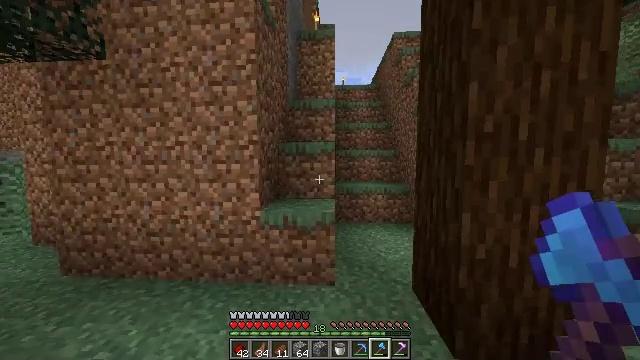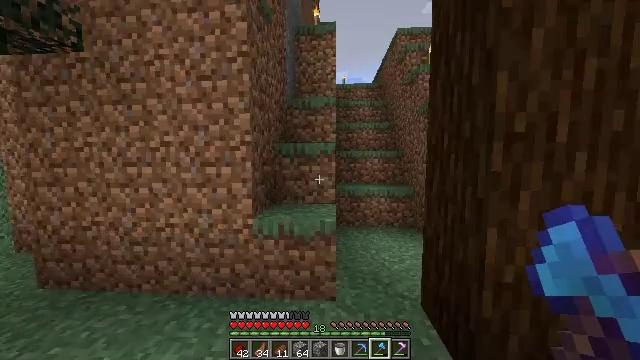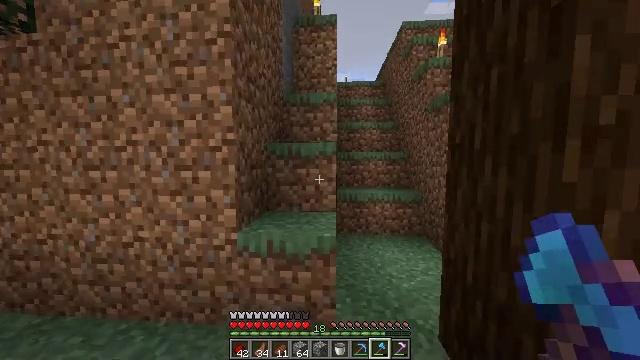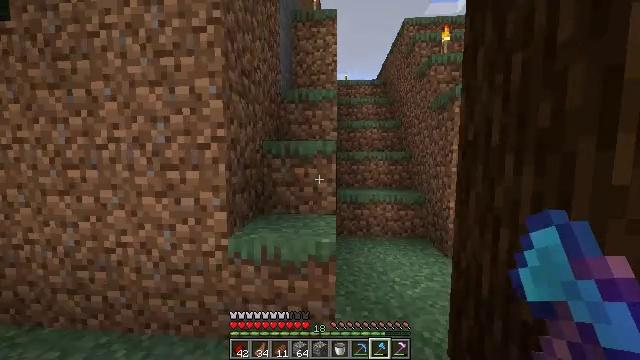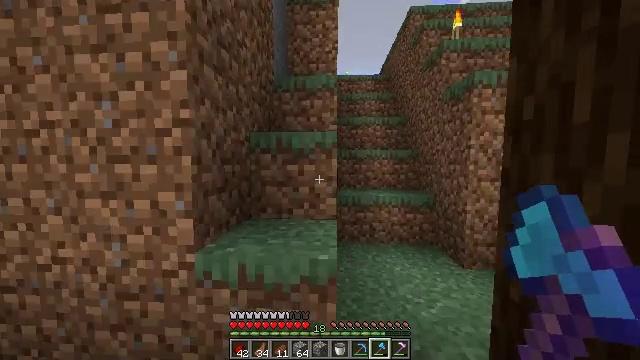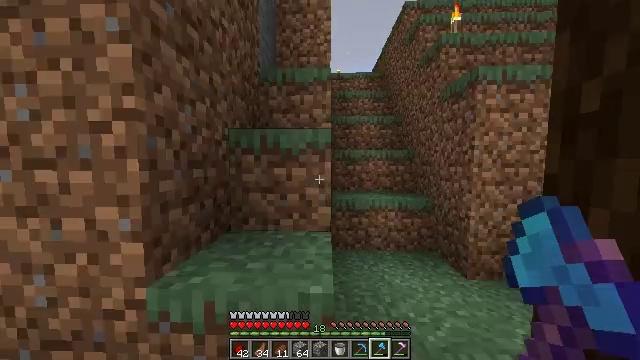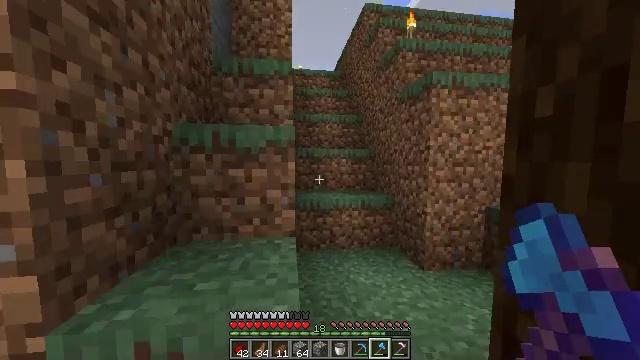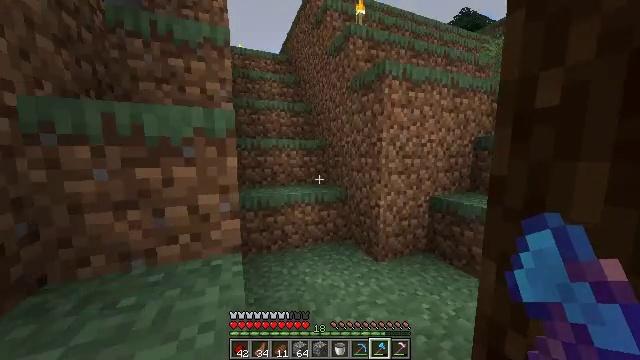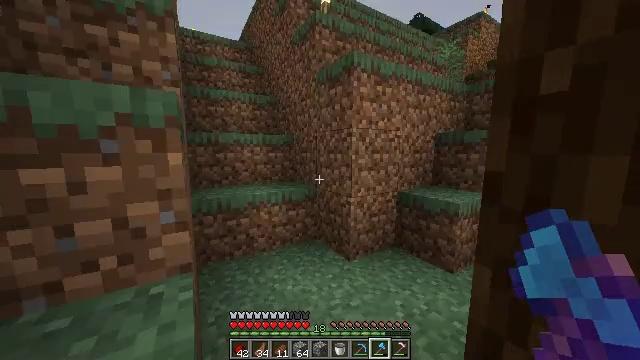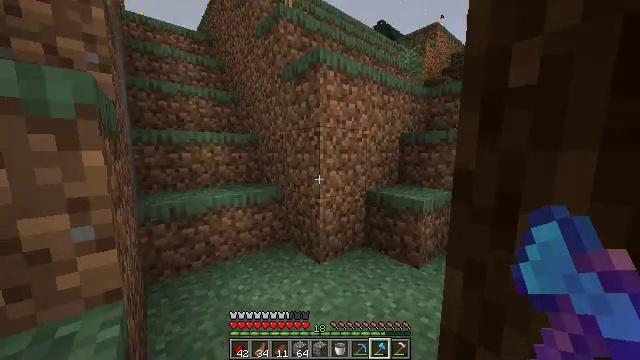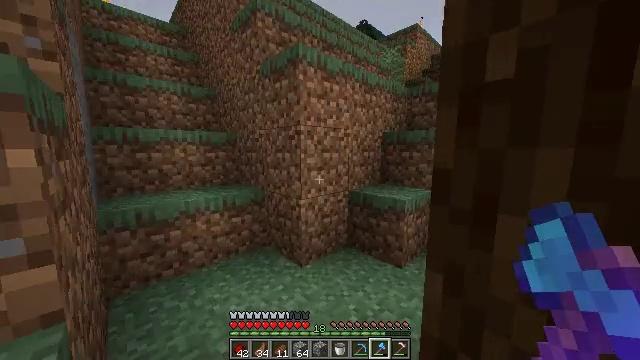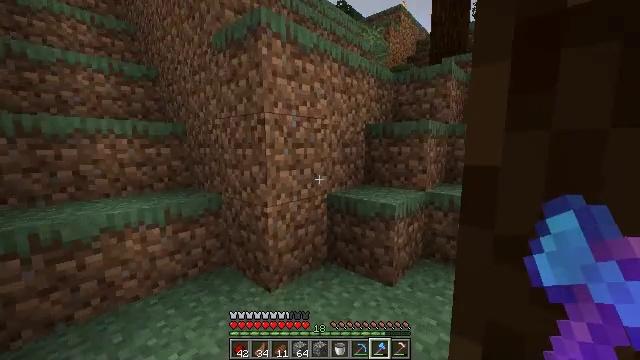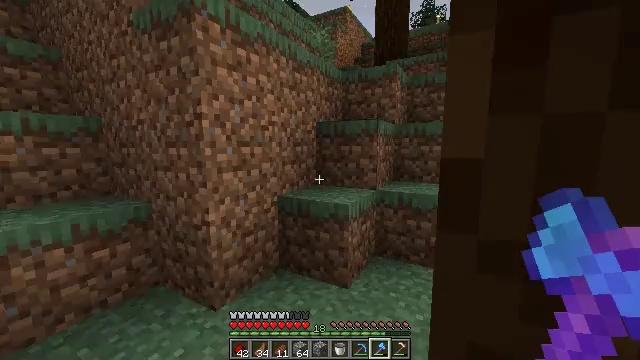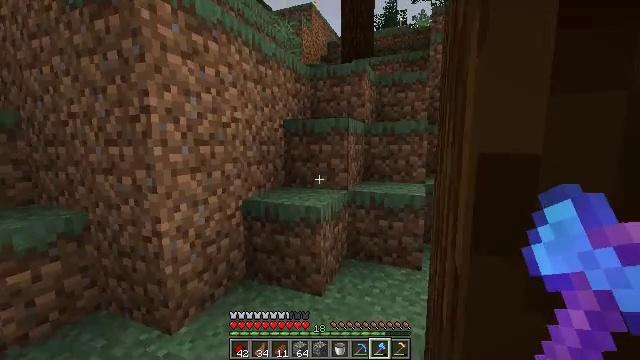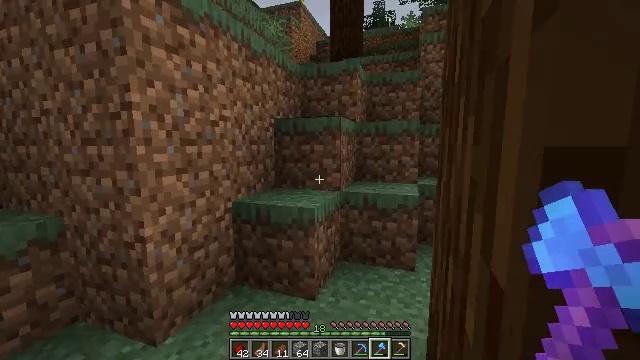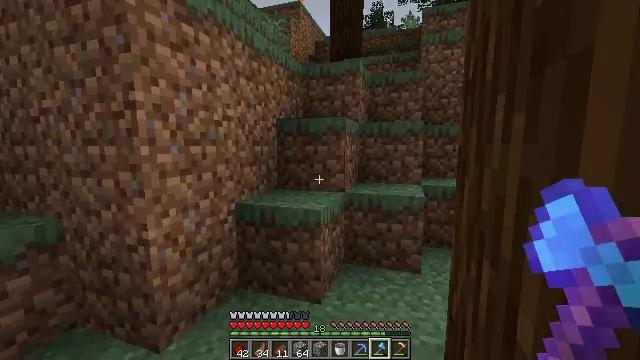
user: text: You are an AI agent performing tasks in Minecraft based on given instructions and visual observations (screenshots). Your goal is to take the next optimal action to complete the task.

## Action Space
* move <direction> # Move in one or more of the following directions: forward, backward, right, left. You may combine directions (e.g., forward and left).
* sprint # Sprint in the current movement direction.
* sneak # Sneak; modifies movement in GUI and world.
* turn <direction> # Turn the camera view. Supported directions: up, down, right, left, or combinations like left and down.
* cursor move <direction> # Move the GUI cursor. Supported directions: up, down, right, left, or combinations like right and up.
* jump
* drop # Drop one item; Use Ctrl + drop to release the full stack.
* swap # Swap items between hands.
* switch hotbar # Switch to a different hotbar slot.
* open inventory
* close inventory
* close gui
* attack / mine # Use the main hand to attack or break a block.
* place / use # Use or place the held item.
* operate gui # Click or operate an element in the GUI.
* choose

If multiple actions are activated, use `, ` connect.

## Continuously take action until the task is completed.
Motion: motion action
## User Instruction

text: Gather wheat by left-clicking on it.
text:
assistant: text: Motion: move forward, sprint
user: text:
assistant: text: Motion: move forward
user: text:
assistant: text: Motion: move forward
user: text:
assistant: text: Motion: move forward
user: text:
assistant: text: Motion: move forward, turn right
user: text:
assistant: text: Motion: move forward, turn right
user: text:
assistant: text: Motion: move forward, turn right and down
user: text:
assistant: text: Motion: move forward, turn right and down
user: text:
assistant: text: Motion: move forward, turn right
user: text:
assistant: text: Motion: move forward, turn right
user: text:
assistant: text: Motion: move forward, turn right
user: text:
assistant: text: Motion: move forward, turn right
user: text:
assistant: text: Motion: move forward, turn right
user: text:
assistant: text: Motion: move forward, turn right
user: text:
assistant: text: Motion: move forward
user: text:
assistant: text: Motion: move forward
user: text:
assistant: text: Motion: move forward
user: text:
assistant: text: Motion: move forward, turn right
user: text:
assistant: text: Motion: move forward, turn right
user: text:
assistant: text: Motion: move forward, sprint
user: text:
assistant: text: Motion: move forward, sprint
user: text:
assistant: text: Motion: move forward, sprint
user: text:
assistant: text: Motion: move forward, sprint
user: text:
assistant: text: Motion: move forward, sprint, jump
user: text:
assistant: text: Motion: move forward, jump
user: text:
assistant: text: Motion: move forward, jump
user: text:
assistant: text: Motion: move forward, jump
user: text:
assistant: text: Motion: move forward, jump
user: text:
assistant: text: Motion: move forward, jump
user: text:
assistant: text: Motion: move forward, jump